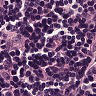
Metastatic tissue present: no